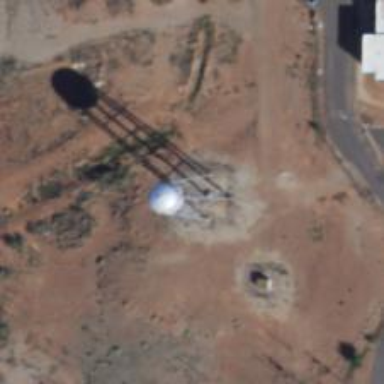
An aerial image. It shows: Water tower that is man-made.